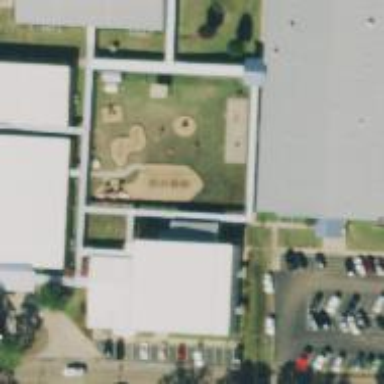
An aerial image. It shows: School.